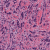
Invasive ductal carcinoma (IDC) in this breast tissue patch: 1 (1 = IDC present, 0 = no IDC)